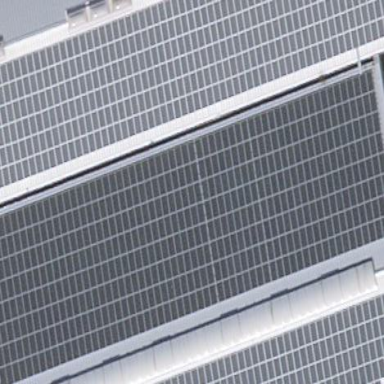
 consisting of solar photovoltaic panels."